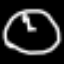
Label: clock